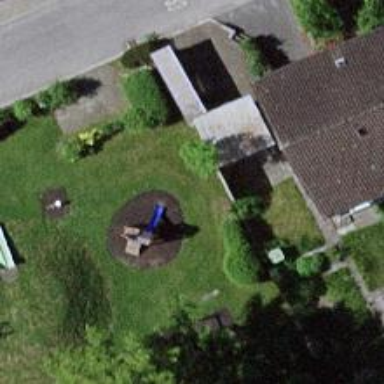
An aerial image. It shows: Playground area for leisure land.